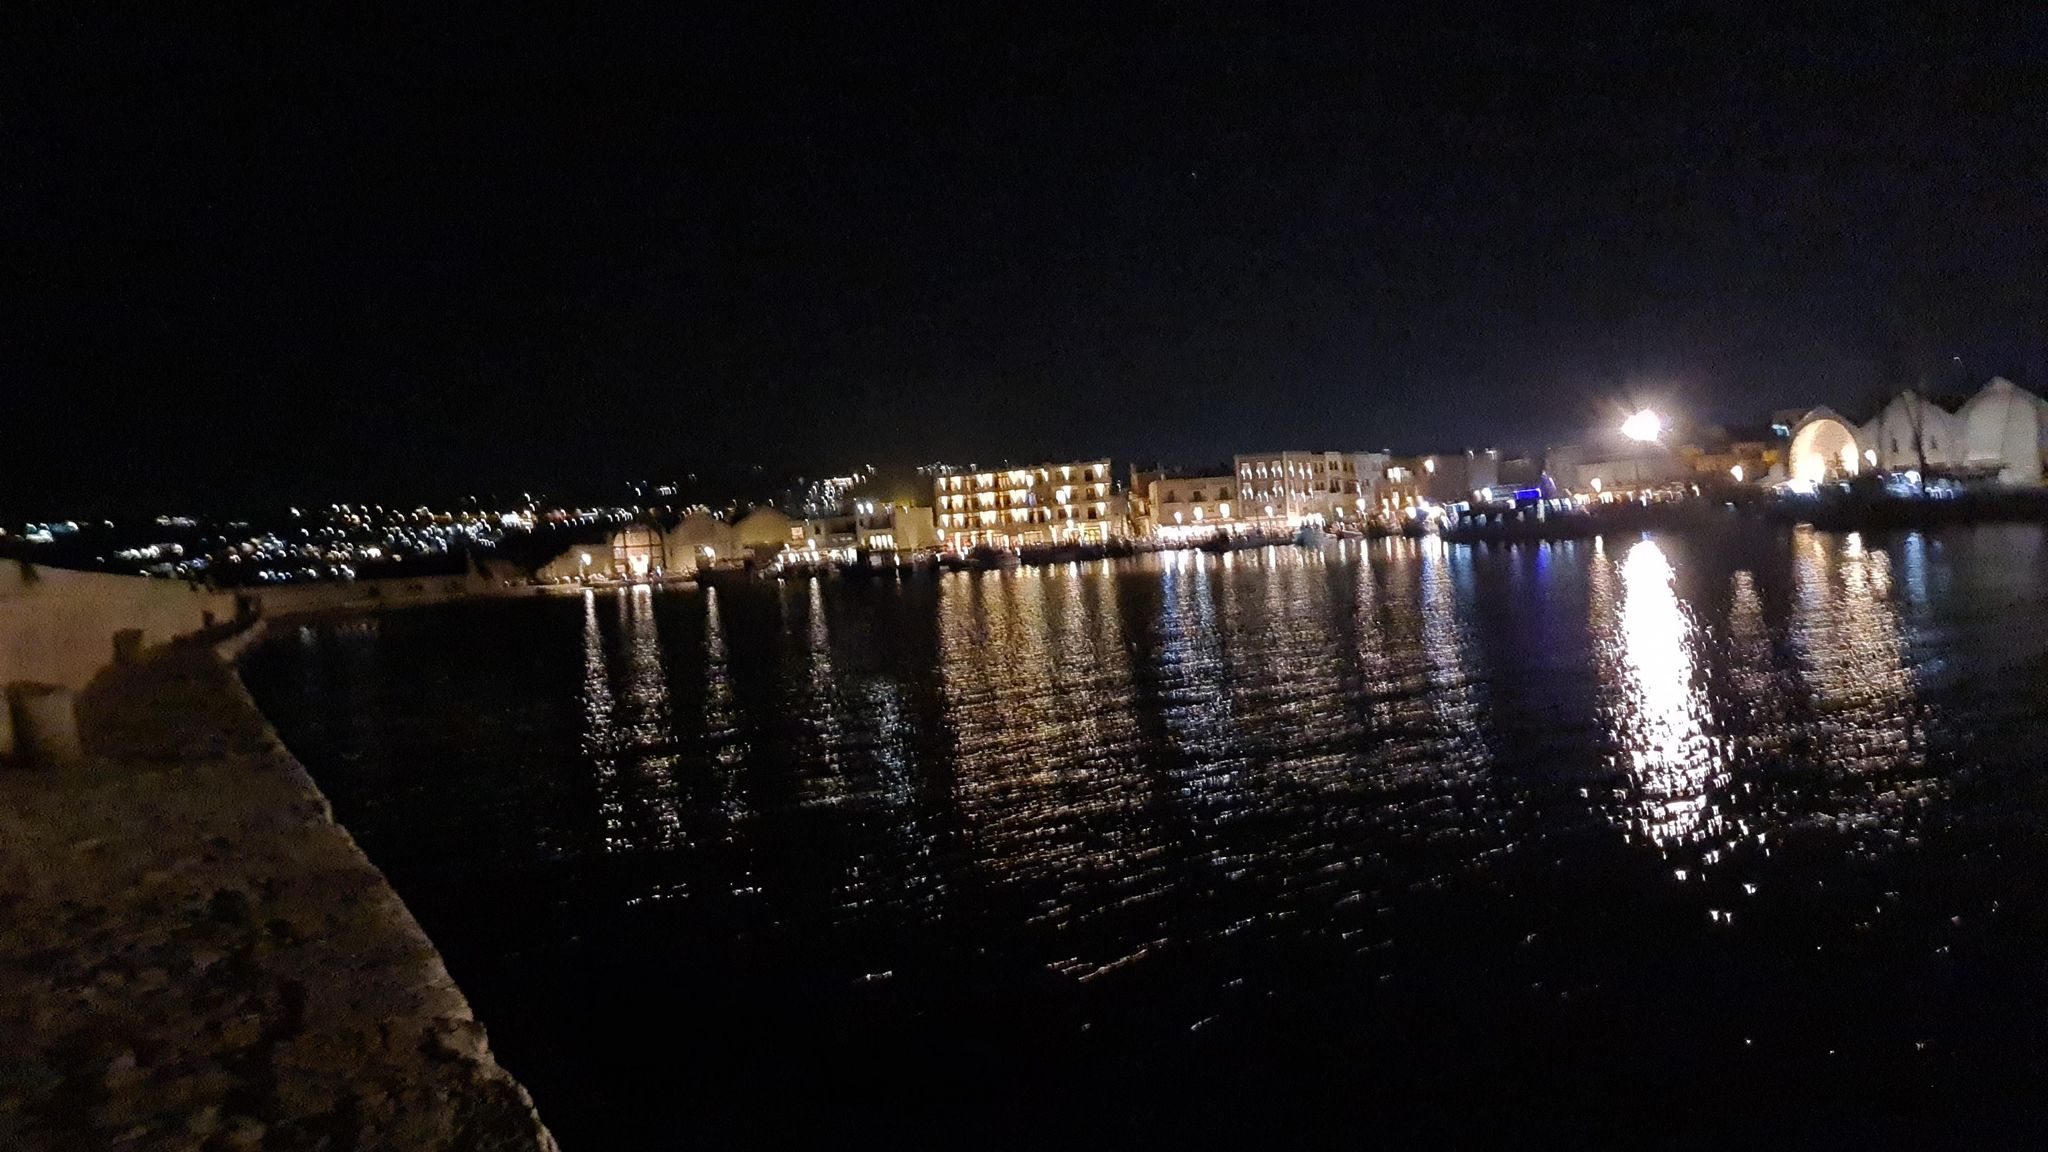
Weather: snowy
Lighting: night
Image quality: slightly poor
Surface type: walking surface
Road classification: residential, footway, steps
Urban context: urban centre
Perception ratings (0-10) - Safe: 1.77, Lively: 2.64, Beautiful: 5.04, Boring: 7.92, Depressing: 0.71, Wealthy: 7.48